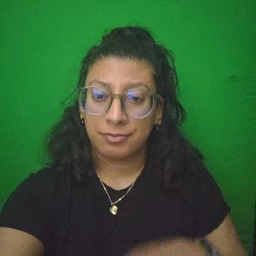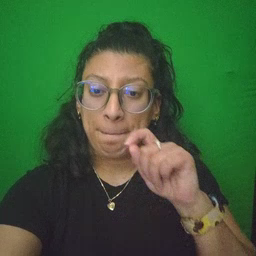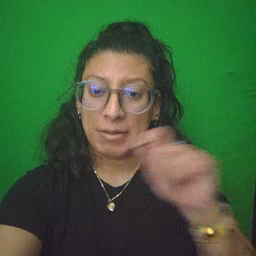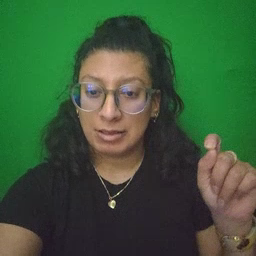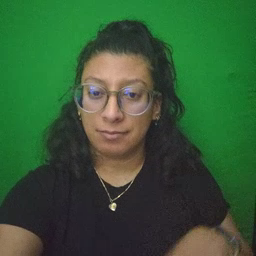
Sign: pen